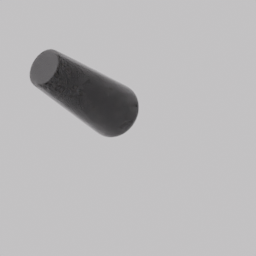
Label: decoration